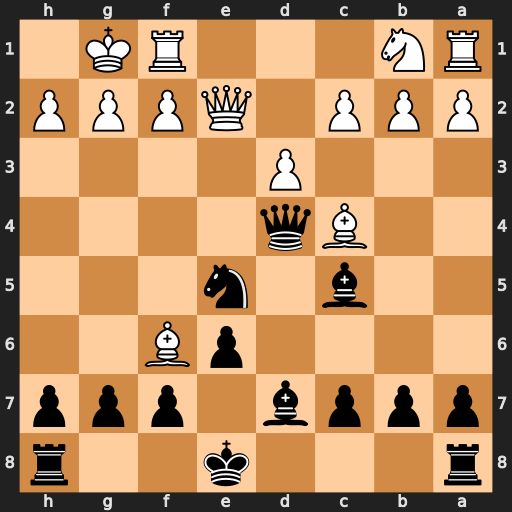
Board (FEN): r3k2r/pppb1ppp/4pB2/2b1n3/2Bq4/3P4/PPP1QPPP/RN3RK1
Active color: b
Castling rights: kq
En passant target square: -
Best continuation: gxf6